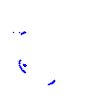
Particle: kaon